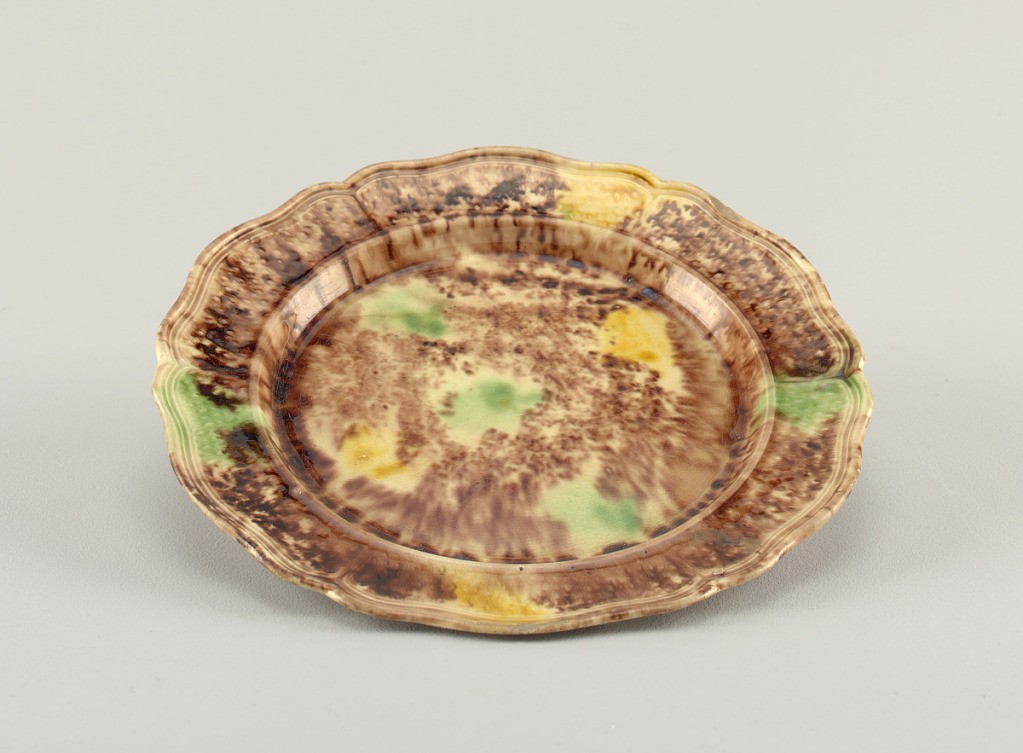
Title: Plate
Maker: Thomas Wieldon Factory, English
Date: ca. 1760
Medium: Lead-glazed earthenware
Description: Molded edge; marly decorated with wavy lines enclosing lozenges, in slight relief. Polychrome "tortoiseshell" decoration in brown, with green and yellow blotches on upper surface. Glaze crackling.